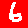
Digit: 6